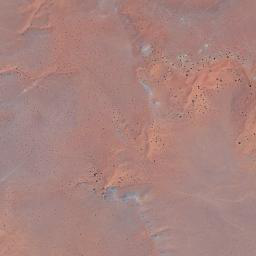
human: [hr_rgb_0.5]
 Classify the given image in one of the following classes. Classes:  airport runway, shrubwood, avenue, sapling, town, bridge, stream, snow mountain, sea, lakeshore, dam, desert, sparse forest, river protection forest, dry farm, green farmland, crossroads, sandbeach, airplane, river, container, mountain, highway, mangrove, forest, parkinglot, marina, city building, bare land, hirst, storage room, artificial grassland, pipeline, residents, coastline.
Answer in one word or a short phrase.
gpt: desert